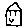
Label: house